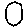
Label: moon